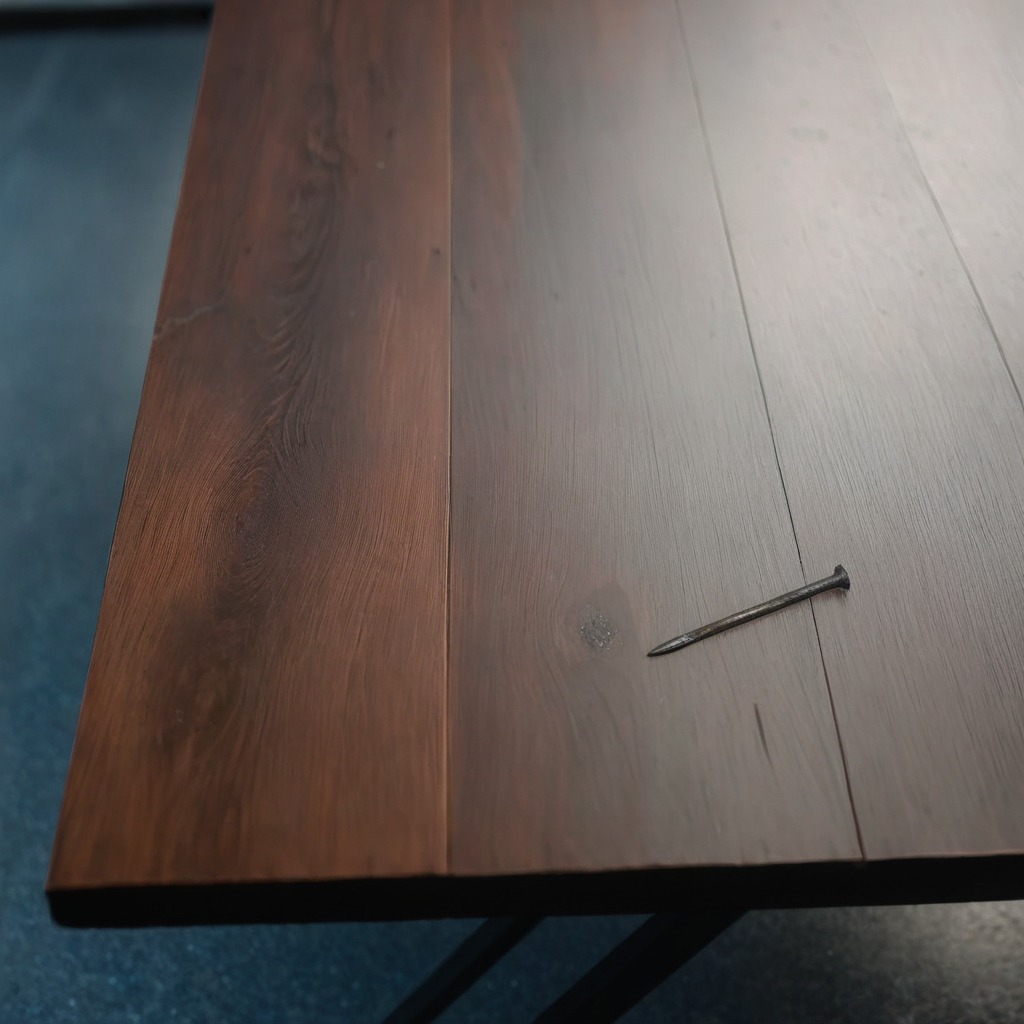
An iron nail is lying on a table.